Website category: auto
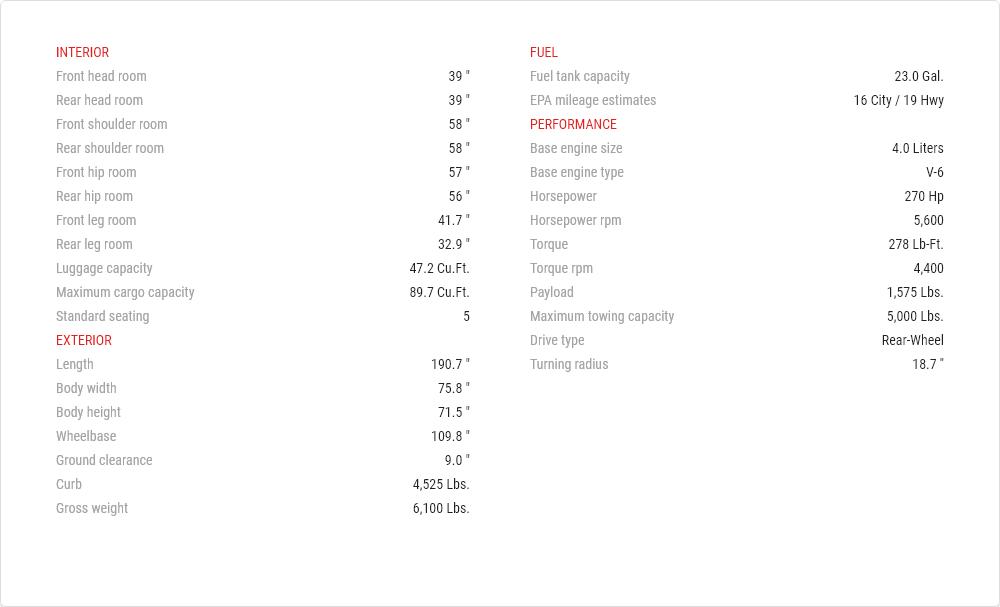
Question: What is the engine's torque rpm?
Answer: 4,400

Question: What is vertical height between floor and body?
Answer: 9.0 "

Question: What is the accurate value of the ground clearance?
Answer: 9.0 "

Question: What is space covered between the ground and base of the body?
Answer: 9.0 "

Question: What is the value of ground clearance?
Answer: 9.0 "

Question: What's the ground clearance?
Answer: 9.0 "

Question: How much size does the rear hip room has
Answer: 56 "

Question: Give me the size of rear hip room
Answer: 56 "

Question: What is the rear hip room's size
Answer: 56 "

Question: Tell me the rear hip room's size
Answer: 56 "

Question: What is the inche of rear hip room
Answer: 56 "

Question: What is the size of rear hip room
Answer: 56 "

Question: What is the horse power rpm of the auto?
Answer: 5,600

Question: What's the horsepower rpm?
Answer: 5,600

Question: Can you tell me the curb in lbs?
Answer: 4,525 lbs.

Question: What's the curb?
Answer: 4,525 lbs.

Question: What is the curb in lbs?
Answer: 4,525 lbs.

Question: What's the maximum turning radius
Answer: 18.7 ''

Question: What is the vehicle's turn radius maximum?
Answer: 18.7 ''

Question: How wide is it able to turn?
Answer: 18.7 ''

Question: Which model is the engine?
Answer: V-6

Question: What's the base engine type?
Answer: V-6

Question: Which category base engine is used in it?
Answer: V-6

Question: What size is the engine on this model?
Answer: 4.0 liters

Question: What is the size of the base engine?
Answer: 4.0 liters

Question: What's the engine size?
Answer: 4.0 liters

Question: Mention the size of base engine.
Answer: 4.0 liters

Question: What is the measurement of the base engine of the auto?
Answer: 4.0 liters

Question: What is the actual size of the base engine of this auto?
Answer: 4.0 liters

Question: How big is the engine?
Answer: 4.0 liters

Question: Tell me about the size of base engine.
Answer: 4.0 liters

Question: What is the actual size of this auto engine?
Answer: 4.0 liters

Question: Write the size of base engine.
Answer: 4.0 liters

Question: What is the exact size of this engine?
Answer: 4.0 liters

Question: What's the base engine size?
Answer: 4.0 liters

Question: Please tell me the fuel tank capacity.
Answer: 23.0 gal.

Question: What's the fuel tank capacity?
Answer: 23.0 gal.

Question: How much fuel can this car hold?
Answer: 23.0 gal.

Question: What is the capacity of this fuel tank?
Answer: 23.0 gal.

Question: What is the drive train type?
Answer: rear-wheel

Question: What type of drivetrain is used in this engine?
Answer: rear-wheel

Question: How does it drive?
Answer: rear-wheel

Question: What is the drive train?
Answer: rear-wheel

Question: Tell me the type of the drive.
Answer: rear-wheel

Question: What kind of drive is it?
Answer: rear-wheel

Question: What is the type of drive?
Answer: rear-wheel

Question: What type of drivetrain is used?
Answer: rear-wheel

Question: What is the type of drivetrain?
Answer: rear-wheel

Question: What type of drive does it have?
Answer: rear-wheel

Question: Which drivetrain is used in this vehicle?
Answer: rear-wheel

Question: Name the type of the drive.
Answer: rear-wheel

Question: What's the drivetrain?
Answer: rear-wheel

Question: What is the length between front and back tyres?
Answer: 109.8 "

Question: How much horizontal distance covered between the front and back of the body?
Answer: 109.8 "

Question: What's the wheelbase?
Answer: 109.8 "

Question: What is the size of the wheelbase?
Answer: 109.8 "

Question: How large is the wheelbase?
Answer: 109.8 "

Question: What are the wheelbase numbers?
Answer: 109.8 "

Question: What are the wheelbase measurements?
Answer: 109.8 "

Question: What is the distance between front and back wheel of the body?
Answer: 109.8 "

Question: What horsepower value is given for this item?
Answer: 270 hp

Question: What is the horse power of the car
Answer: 270 hp

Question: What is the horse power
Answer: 270 hp

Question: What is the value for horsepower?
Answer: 270 hp